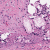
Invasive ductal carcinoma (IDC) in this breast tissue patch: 0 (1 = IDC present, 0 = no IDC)